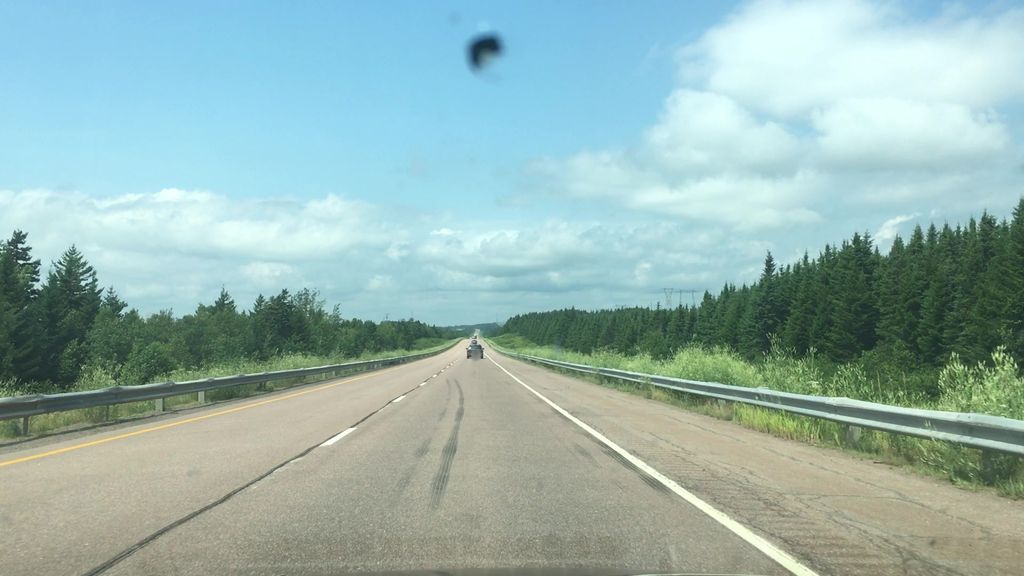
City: charlottetown